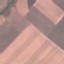
Label: AnnualCrop